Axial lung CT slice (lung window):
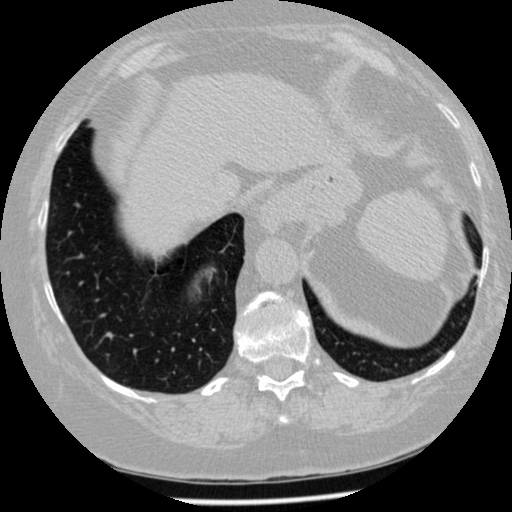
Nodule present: no